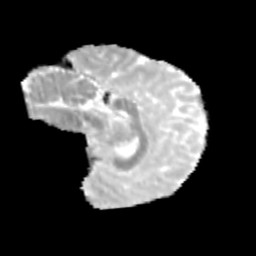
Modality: MD
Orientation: sagittal
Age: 11
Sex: male
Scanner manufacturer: siemens
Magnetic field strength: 3 T
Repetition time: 3.8 s
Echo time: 0.07 s